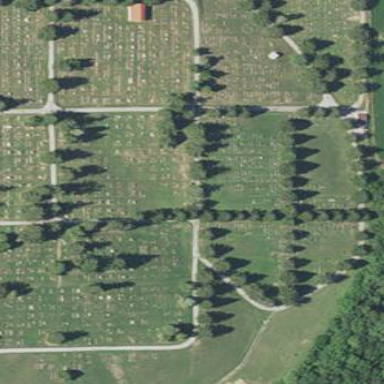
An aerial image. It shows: Cemetery.